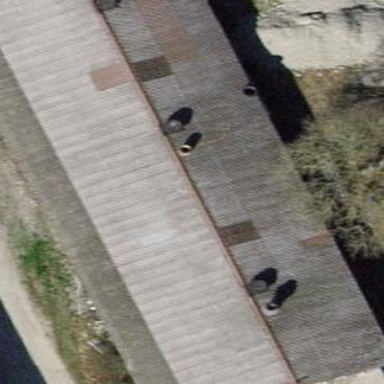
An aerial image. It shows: Gabled roof on farm auxiliary building.